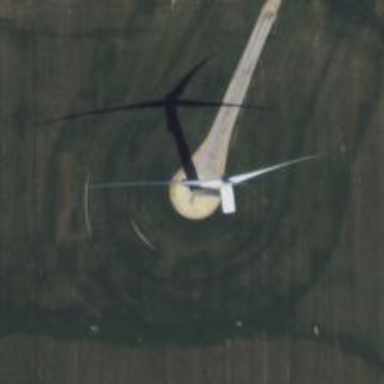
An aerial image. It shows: Industrial building with wind turbine generator. The generator is horizontal axis wind turbine.